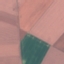
Land use / land cover class: AnnualCrop